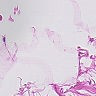
Metastatic tissue present: no